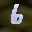
Label: 6